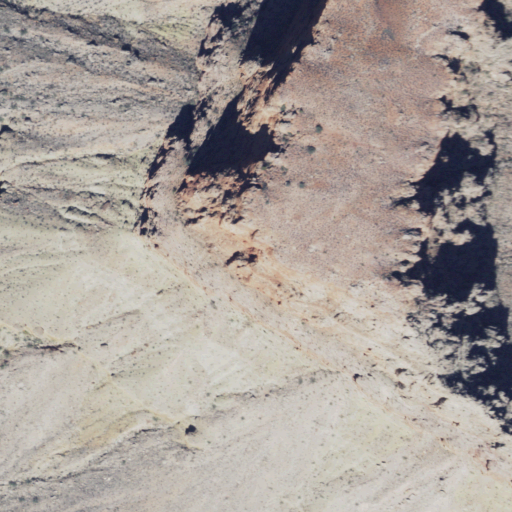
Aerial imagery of cliff(s) in Arizona named Sturdevant Point containing shrub and barren land